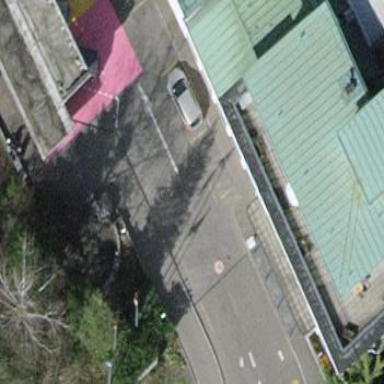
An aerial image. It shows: Parking available on the street side.